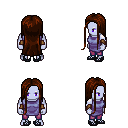
a pixel art fantasy rpg character, male body template, dark elf, purple skin, chain tabard jacket, magenta pants, brown extra-long hairstyle, leather bracers, ghillies, four views (front, back, left, right), 2x2 character sprite sheet, small pixel art, hard edges, no anti-aliasing